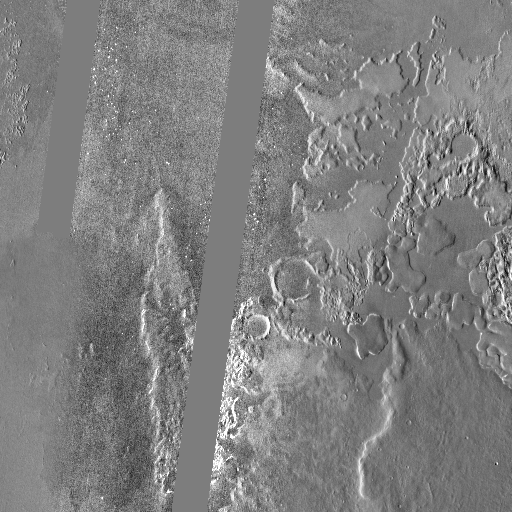
Crater classes present: Background, Other, Buried